Interaction volume radius: 10 \u00c5
Interaction volume height: 10 \u00c5
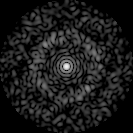
Disorder parameter: 0.8237